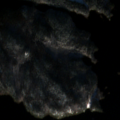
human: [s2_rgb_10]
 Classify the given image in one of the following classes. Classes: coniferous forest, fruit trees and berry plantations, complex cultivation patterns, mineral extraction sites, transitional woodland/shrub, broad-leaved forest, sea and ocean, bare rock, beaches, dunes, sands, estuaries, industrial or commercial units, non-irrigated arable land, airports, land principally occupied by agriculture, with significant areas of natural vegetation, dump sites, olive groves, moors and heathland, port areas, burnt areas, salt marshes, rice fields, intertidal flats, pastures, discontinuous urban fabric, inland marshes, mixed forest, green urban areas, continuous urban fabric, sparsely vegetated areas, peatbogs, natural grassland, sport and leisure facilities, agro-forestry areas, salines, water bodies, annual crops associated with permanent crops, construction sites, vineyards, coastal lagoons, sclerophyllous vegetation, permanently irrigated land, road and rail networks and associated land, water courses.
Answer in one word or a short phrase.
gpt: coniferous forest, mixed forest, water bodies